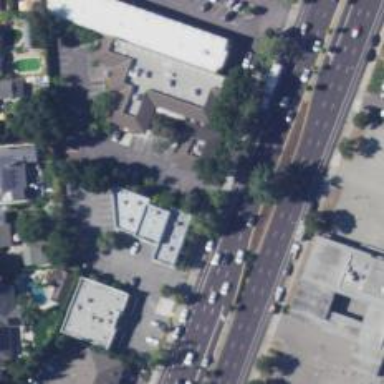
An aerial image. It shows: Asphalt parking space.